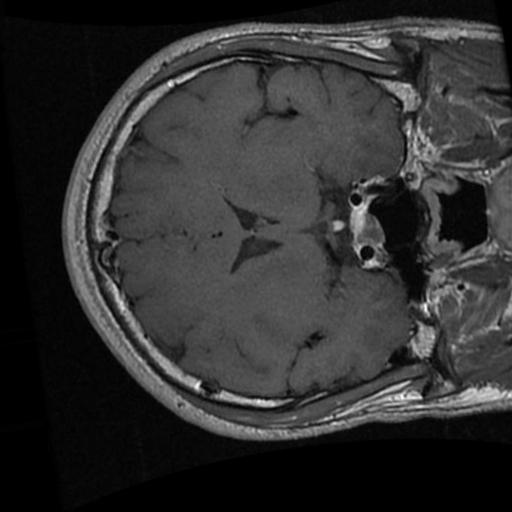
Label: brain_tumor